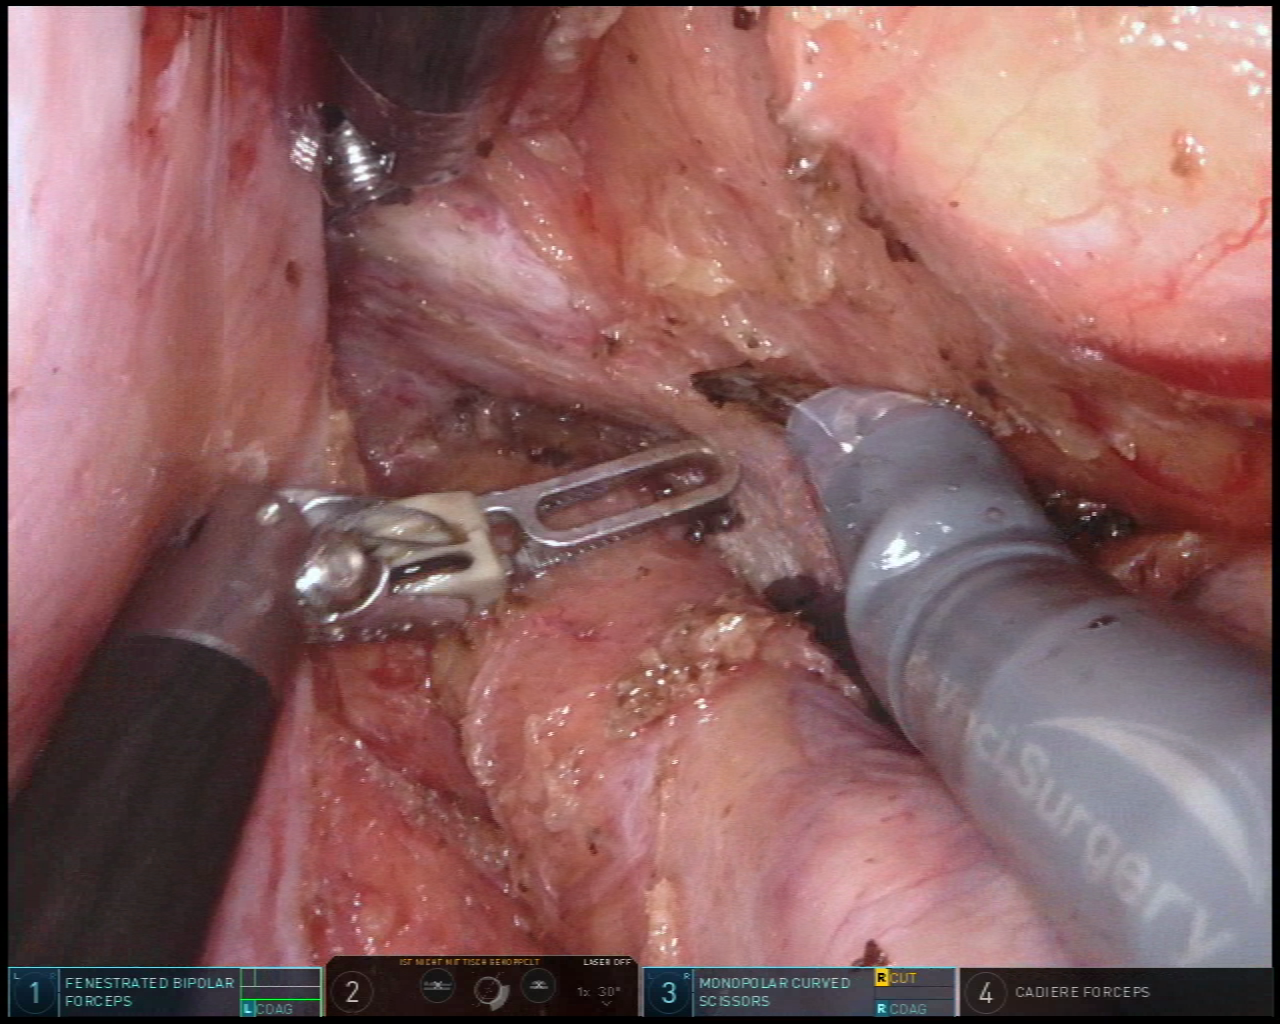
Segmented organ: vesicular_glands
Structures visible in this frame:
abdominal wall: no
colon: no
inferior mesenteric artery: no
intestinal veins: no
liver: no
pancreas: no
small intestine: no
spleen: no
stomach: no
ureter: no
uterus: no
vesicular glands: yes